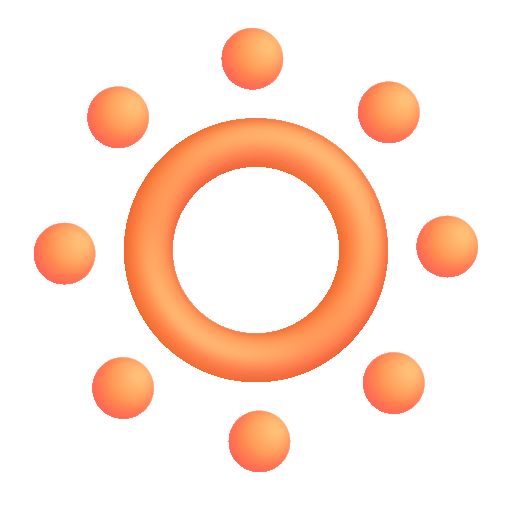
dim button color